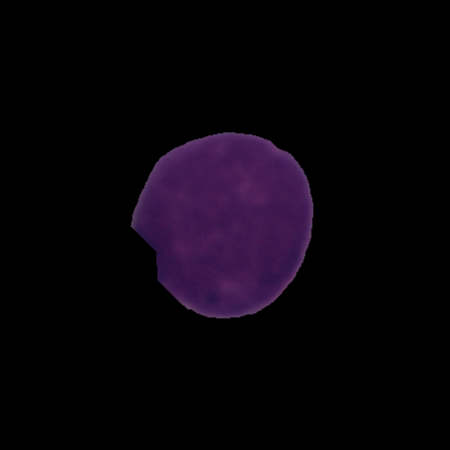
Label: cancer